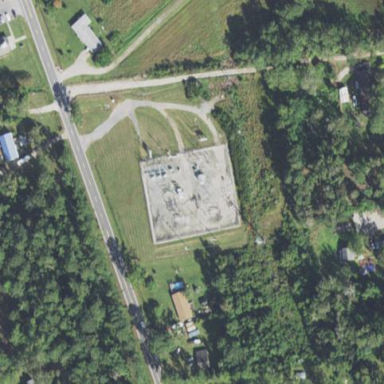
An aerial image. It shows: Distribution power substation secured by fence.